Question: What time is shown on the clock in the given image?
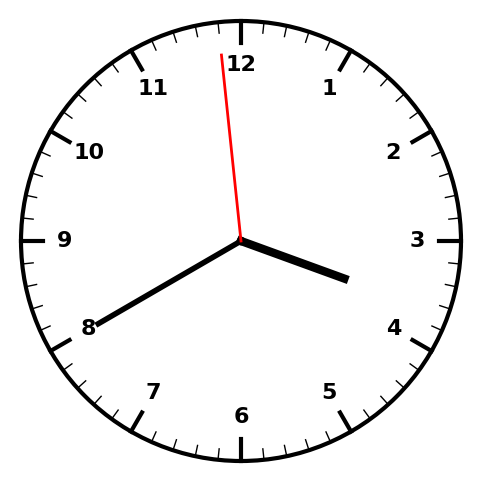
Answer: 03:39:59